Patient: sex M, age 76
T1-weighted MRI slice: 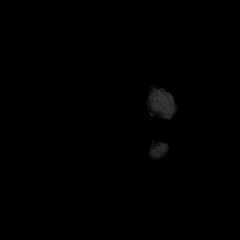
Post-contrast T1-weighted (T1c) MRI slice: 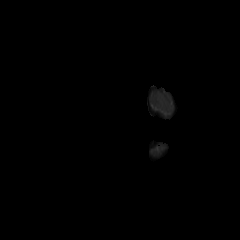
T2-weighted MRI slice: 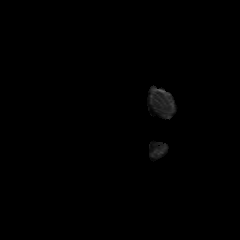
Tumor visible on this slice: no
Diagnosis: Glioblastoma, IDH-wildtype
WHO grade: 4